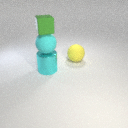
large yellow rubber sphere behind large cyan metal cylinder